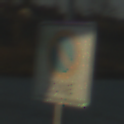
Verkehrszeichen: BeginnEingeschraenktesHalteverbotZone
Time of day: SunriseSunset
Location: Outdoor (RoadRail)
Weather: PartlyCloudy
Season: NotSpecified
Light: Natural